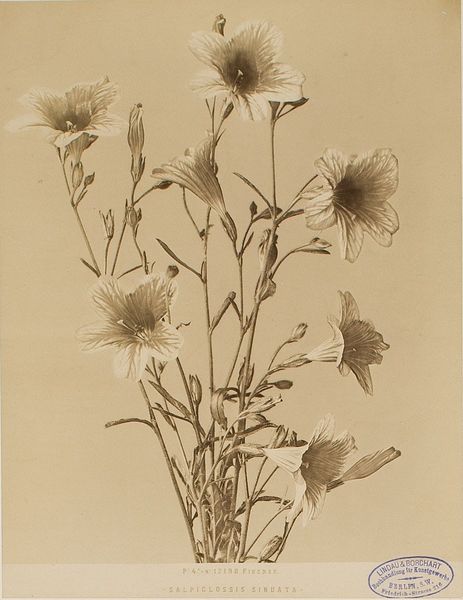
Titel: P. 4. N.&#xB0; 17198 FIRENZE - SALPIGLOSSIS SINUATA -
Künstler: Fratelli Alinari
Standort: Hamburg
Institution: Museum für Kunst und Gewerbe Hamburg
Schlagwörter: blumen, foto, fotografie, photographie, photo, karton, albumin, lichtbild, naturfotografie, sachfotografie, bildwerke, angewandte und bildende kunst, hessische systematik, blüte, tierfotografie, naturphotographie, tierphotographie, schwarzweißpositivverfahren, silbersalzverfahren, schwarzweißfotografie, objektstudien, sachphotographie, albuminpapier, pflanzenfotografie, trompetenzunge